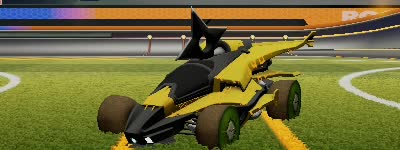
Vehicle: aftershock